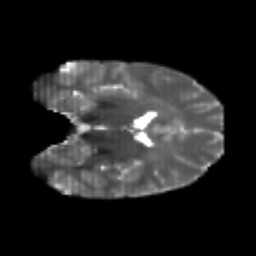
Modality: T2w
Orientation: coronal
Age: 23
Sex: male
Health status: healthy
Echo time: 0.074 s